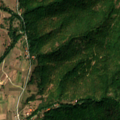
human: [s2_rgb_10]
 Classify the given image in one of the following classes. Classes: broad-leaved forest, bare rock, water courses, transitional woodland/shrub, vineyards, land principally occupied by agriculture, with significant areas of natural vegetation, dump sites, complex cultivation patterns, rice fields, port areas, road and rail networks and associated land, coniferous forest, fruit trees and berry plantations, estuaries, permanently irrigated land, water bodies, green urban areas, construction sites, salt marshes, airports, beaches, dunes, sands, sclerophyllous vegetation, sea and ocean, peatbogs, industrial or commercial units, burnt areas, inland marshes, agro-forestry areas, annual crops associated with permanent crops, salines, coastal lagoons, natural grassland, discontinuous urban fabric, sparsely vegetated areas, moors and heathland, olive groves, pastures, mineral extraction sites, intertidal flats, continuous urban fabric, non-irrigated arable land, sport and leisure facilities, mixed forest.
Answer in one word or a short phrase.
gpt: complex cultivation patterns, land principally occupied by agriculture, with significant areas of natural vegetation, broad-leaved forest